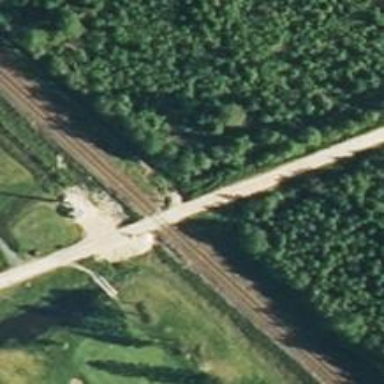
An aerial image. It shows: Level crossing with light signals and saltire markings.